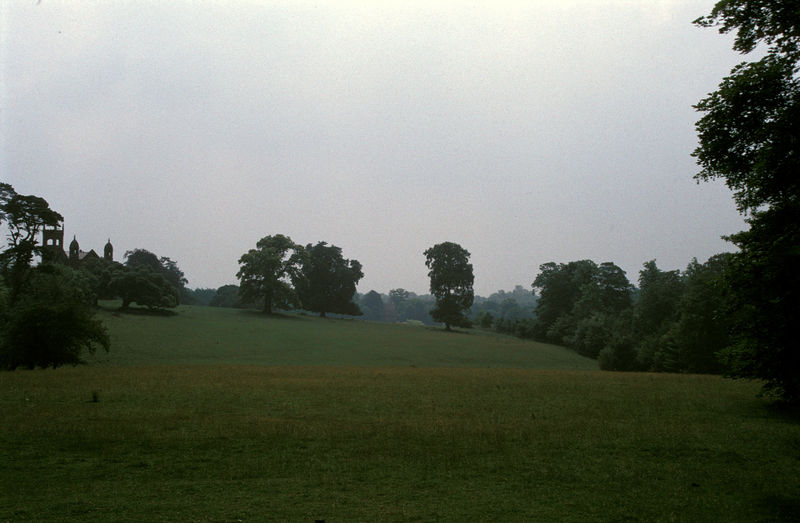
Titel: Östliche Gartenpartie, Blick vom Queen’s Temple nach Süden zum Temple of Liberty
Künstler: Richard Woodward
Standort: Stowe, Buckinghamshire
Institution: Stowe Landscape Gardens
Schlagwörter: baum, blau, blätter, dunkel, himmel, laub, schatten, weiß, wolken, bäume, grün, kirchturm, landschaft, äste, abend, braun, fenster, grau, hintergrund, licht, mitte, vordergrund, anlage, dach, gebäude, gras, haus, park, parkanlage, rasen, schloss, weg, wiese, wolke, spitze, weit, bild, ast, feld, horizont, horizontlinie, hügel, kalt, morgen, natur, weite, busch, büsche, einsam, flach, gebüsch, kirche, sonne, blatt, england, gotik, sanft, wald, turm, turmspitze, garten, hellblau, sommer, ruhe, hang, giebel, dunst, nebel, wise, wolkenlos, idylle, kuppel, böschung, luft, stämme, menschenleer, tor, waldrand, foto, fotografie, kirchtürme, photographie, versteckt, wei, ruine, burg, eckig, türme, bedeckt, tageslicht, idyllisch, päume, photo, villa, buchen, farbfoto, anwesen, buschwerk, freiheit, landschafft, laubbäume, frei, wei?, gesteckt, englischer garten, englisch, landsitz, frisch, bauwerk, ordnung, schlichtheit, neogotik, schlosspark, feucht, parklandschaft, eckturm, gepflegt, bauam, anonym, stowe, fotot, englande, lm, ln, engl garten, großbrotannien, geb#u